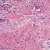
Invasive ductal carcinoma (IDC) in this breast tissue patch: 1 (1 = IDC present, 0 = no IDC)